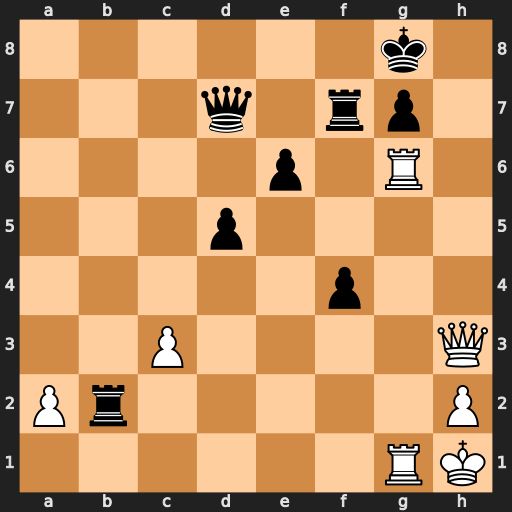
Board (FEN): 6k1/3q1rp1/4p1R1/3p4/5p2/2P4Q/Pr5P/6RK
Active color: w
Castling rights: -
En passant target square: -
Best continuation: Rh6 Kf8 Rh8+ Ke7 Qh4+ Kd6 Rd8